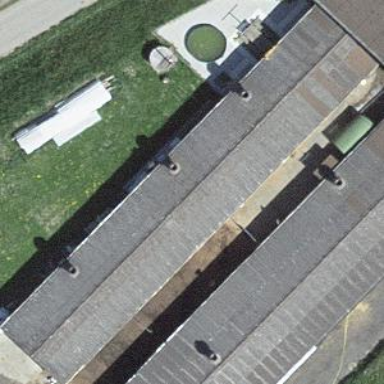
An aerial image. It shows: Sty building.